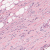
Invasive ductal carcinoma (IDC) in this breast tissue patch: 0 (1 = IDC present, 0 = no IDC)